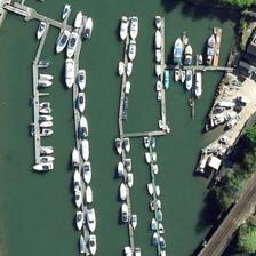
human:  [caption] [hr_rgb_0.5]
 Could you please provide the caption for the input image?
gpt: There is a dark green pond beside the green trees.

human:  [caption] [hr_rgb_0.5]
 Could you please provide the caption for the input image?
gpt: a dark green pool next to the green trees.

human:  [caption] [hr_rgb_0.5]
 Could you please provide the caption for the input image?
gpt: Dark green pool with green trees.

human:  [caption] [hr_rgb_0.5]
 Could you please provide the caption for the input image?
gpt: There is a green pond on the tree.

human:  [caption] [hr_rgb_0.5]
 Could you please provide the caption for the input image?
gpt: A dark green pool beyond green trees.